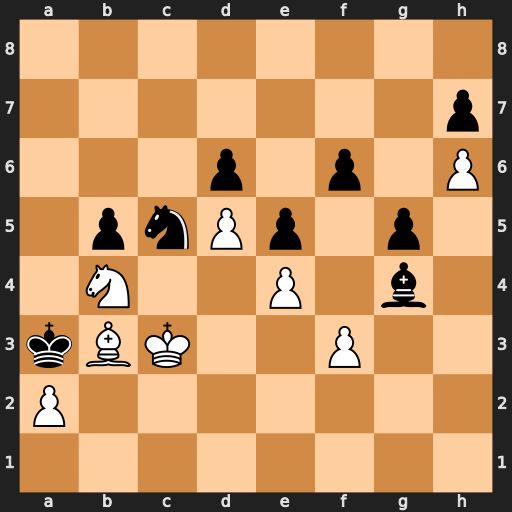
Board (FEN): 8/7p/3p1p1P/1pnPp1p1/1N2P1b1/kBK2P2/P7/8
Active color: w
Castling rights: -
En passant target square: -
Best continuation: Nc2#